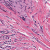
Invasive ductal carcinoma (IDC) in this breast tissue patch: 0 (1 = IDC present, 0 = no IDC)